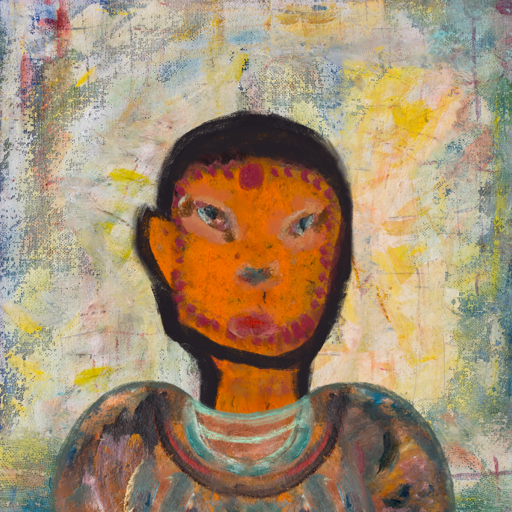
Background: Irani, Head And Neck Front: Doll, Face Front: Boggyland, Bust: Boggyland, Hair Front: Blank, Head Accessory: Blank, Second Necklace: Blank, Necklace: Blank, Baby: Blank